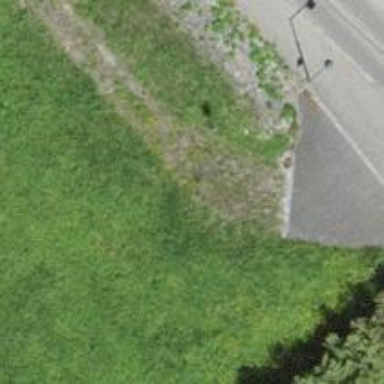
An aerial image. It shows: Grassy track with grade2 tracktype.